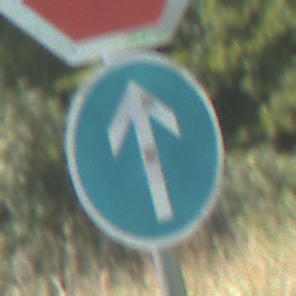
Verkehrszeichen: VorgeschriebeneFahrtrichtungGeradeaus
Zusatzzeichen oben: Stop
Umgebung: Outdoor, Nature
Tageszeit: Midday
Wetter: Clear
Licht: Natural
Jahreszeit: NotSpecified
Kontrast: HighContrast